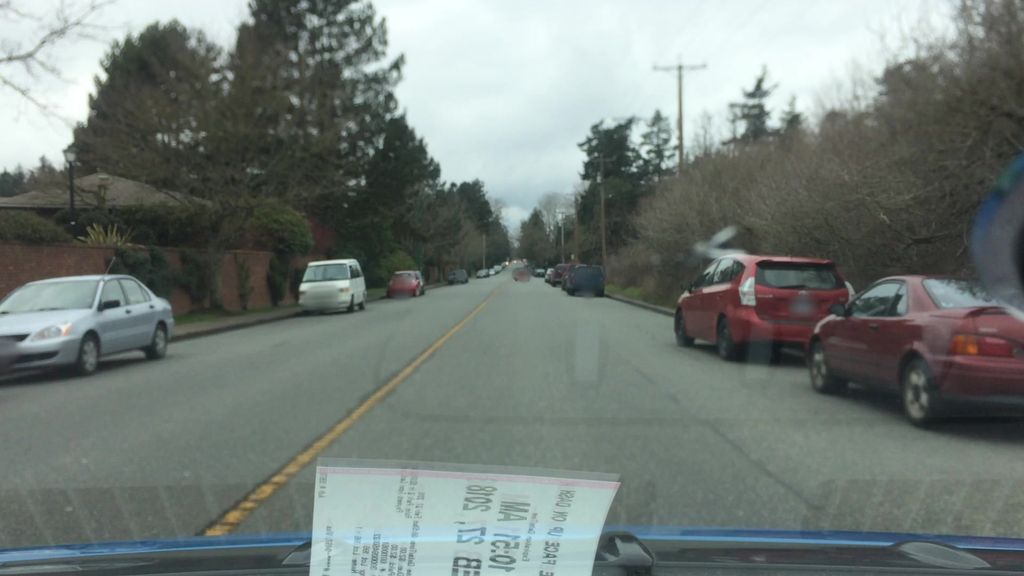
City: victoria